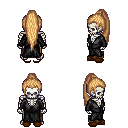
a pixel art fantasy rpg character, male body template, skeleton, gray robe, robe skirt, light blonde extra-long topknot hairstyle, brown slippers, four views (front, back, left, right), 2x2 character sprite sheet, small pixel art, hard edges, no anti-aliasing